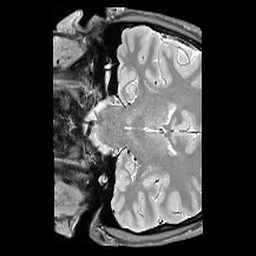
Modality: PDw
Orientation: coronal
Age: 23
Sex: male
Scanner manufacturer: siemens
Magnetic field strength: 3 T
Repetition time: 6.49 s
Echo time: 0.016 s